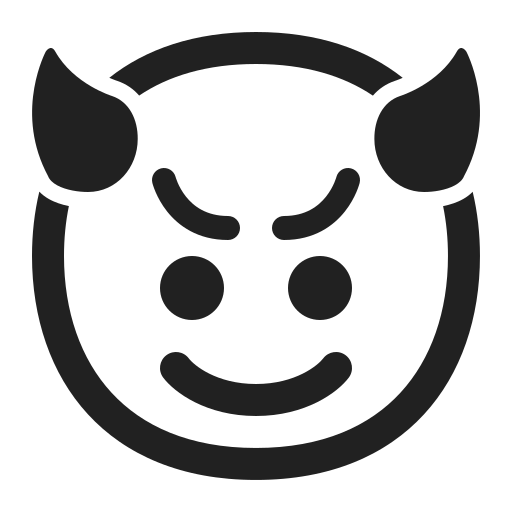
smiling face with horns high contrast